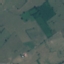
Land use / land cover class: Pasture